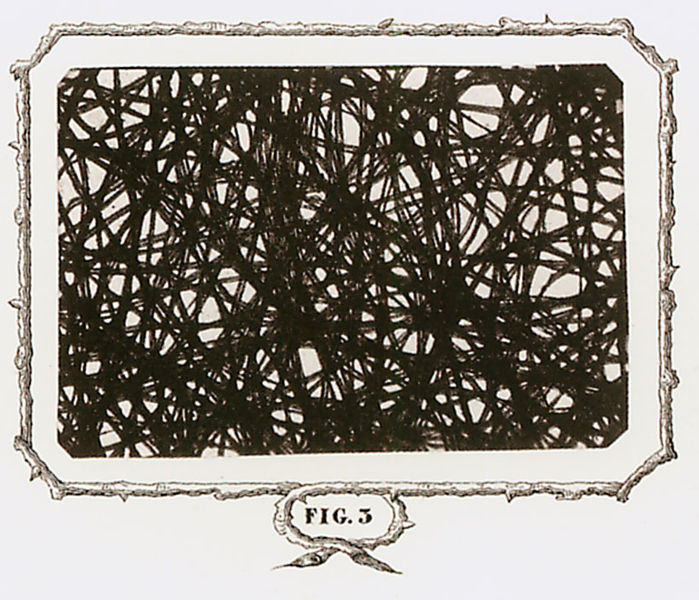
Titel: vestes de cocon double
Künstler: E. Duseigneur-Kléber
Schlagwörter: dunkel, hell, schwarz, zeichnung, rahmen, ast, haare, linien, detail, ramen, striche, geflecht, druck, stich, löcher, dornen, fäden, gewebe, netz, gekritzel, figur 3, gewoben, netzartig, vergrößerung, unerkenntlich, imoressionismus, fig 3